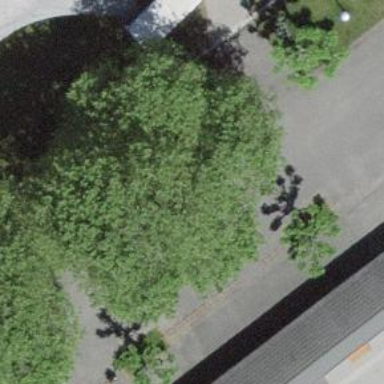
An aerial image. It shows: Avenue of broadleaved trees.